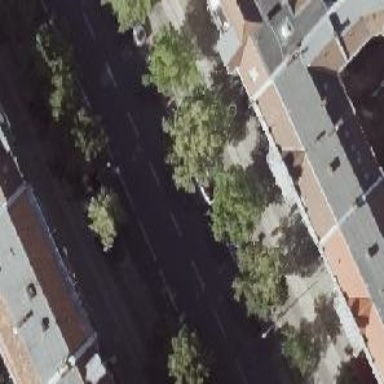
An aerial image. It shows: Avenue lined with broadleaved deciduous trees.